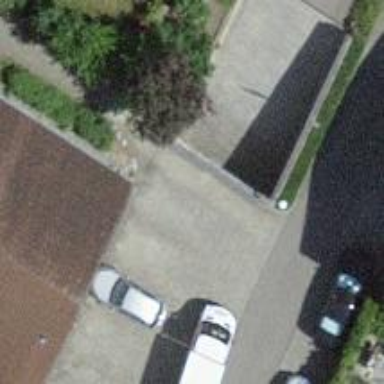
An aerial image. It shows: Parking area.